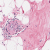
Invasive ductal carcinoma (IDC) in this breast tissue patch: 0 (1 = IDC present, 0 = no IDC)